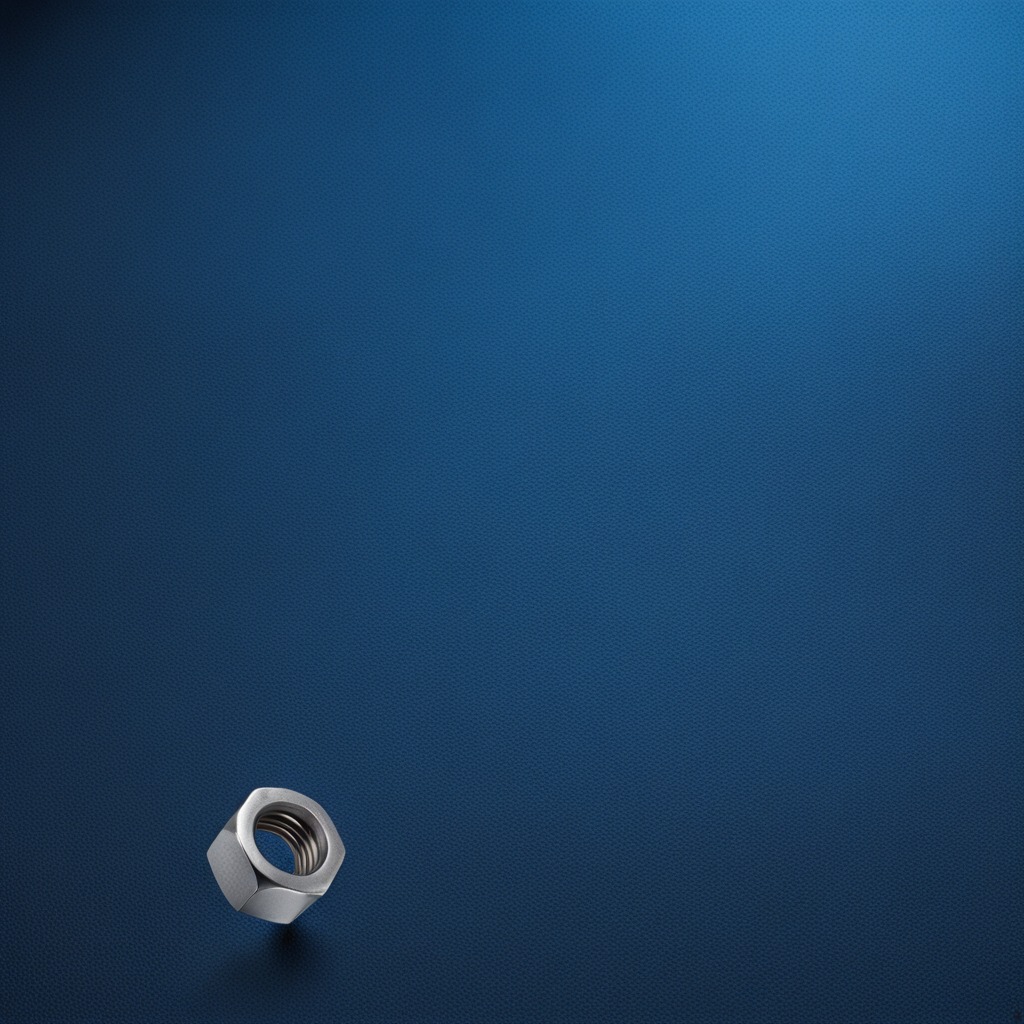
A metal nut is lying on the clean granite tabletop.